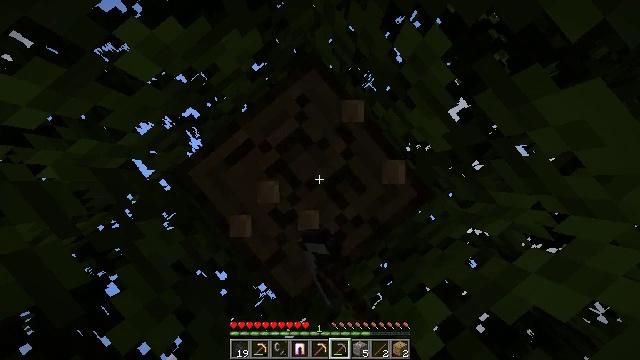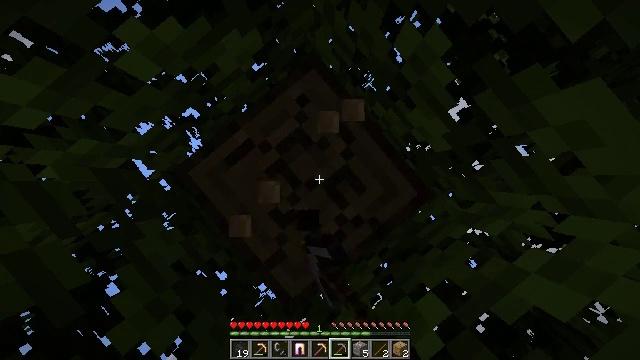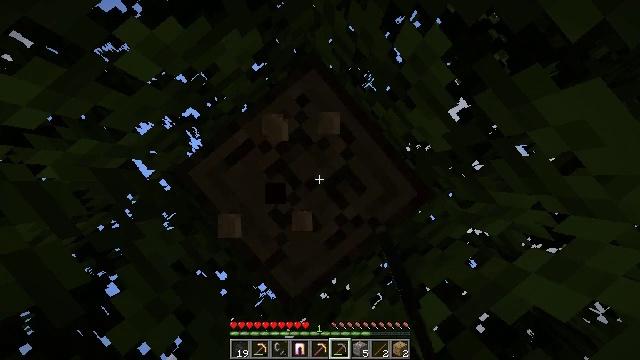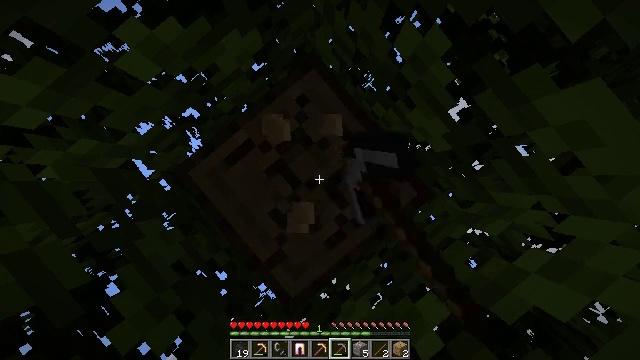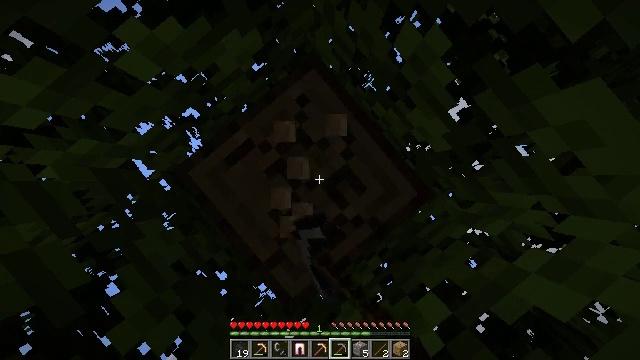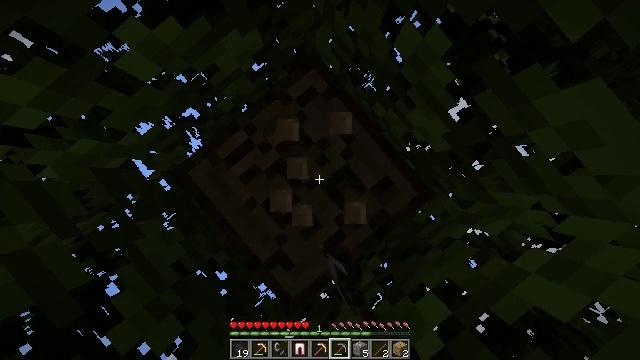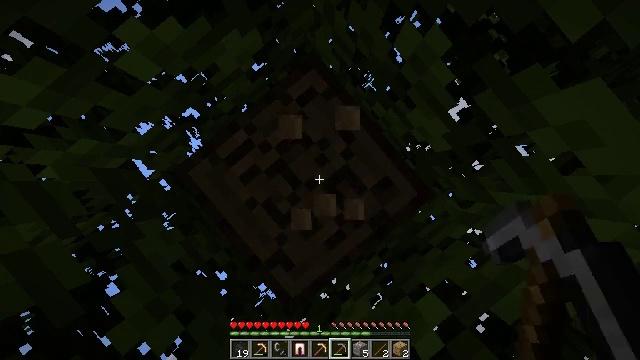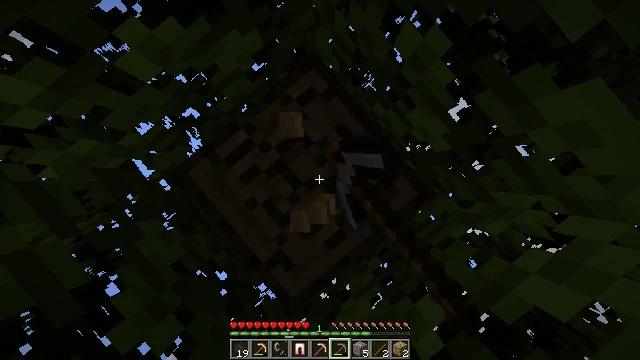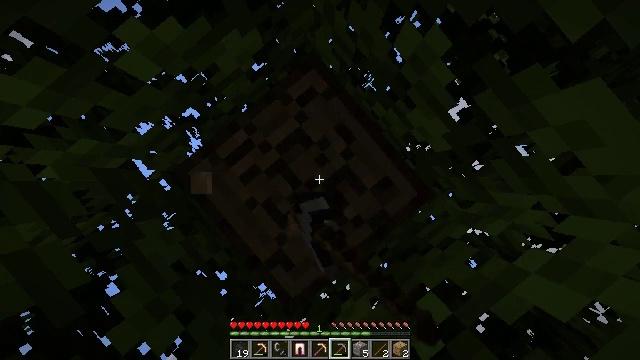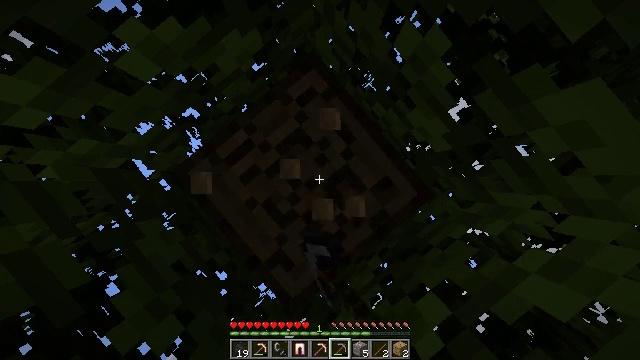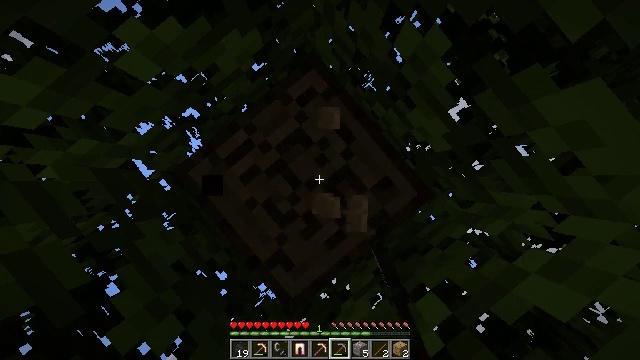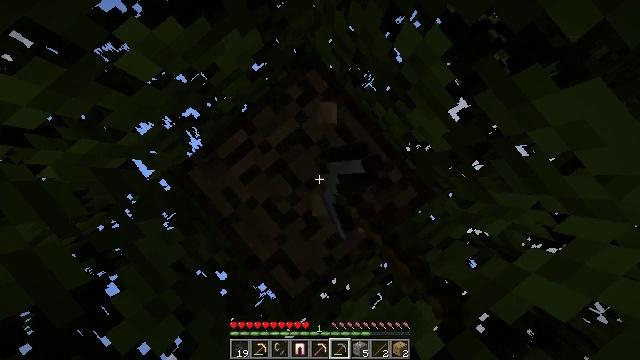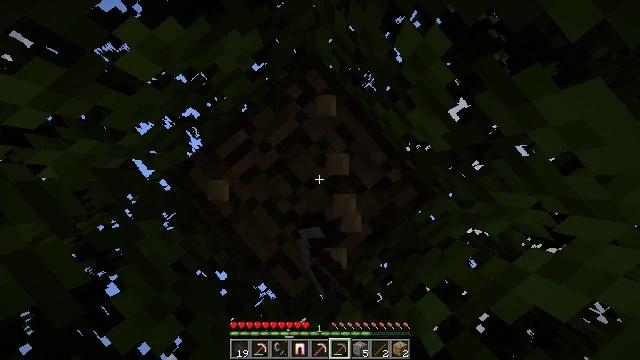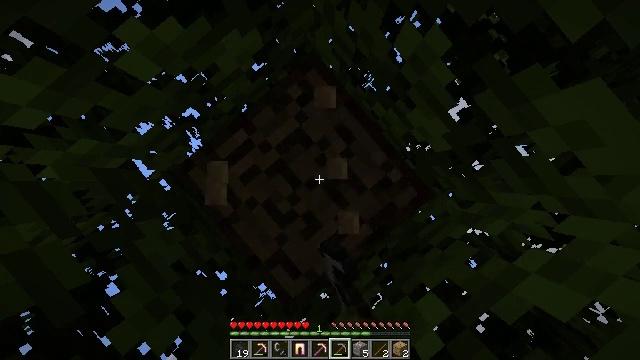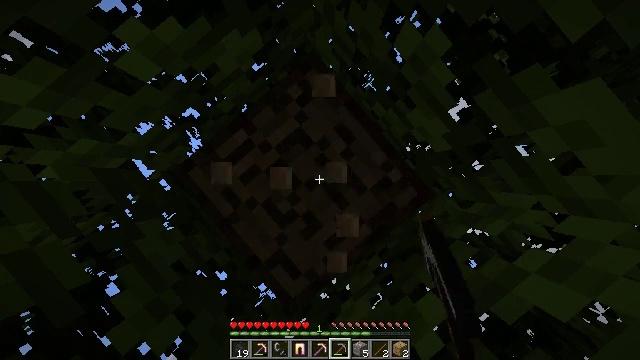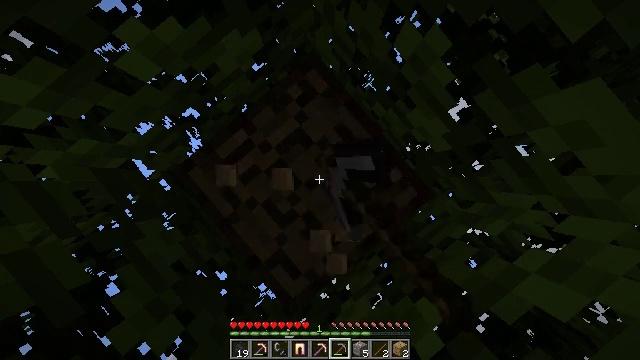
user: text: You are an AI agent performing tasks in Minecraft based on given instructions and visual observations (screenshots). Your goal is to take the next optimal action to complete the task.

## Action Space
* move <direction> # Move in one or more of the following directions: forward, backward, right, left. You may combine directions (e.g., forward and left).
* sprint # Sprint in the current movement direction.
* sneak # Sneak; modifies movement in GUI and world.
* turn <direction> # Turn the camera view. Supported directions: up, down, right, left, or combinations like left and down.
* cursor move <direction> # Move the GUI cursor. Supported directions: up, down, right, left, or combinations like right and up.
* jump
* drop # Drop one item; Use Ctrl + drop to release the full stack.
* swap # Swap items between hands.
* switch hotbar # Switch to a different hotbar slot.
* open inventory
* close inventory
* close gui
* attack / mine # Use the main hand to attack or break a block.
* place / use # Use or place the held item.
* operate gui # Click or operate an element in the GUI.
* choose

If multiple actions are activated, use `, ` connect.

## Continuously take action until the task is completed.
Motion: motion action
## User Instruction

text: Cut down the tree and harvest oak logs.
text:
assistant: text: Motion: attack / mine
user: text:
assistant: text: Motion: attack / mine
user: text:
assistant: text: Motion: attack / mine
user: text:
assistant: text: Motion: attack / mine
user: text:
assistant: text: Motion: attack / mine
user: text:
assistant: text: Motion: attack / mine
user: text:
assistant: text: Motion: attack / mine
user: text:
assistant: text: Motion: attack / mine
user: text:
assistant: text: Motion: attack / mine
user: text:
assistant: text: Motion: attack / mine
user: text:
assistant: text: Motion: attack / mine
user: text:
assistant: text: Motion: attack / mine
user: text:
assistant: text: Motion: attack / mine
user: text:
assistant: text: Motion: attack / mine
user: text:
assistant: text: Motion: attack / mine
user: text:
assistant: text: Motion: attack / mine
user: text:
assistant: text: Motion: attack / mine
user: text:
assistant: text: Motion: attack / mine
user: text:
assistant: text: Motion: attack / mine
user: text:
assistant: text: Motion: attack / mine
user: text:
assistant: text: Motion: attack / mine
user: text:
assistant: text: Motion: attack / mine
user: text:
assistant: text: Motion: attack / mine
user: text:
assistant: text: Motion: attack / mine
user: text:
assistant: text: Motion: attack / mine
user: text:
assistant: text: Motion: attack / mine
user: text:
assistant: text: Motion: attack / mine
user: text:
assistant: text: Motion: attack / mine
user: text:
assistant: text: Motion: attack / mine
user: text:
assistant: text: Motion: attack / mine